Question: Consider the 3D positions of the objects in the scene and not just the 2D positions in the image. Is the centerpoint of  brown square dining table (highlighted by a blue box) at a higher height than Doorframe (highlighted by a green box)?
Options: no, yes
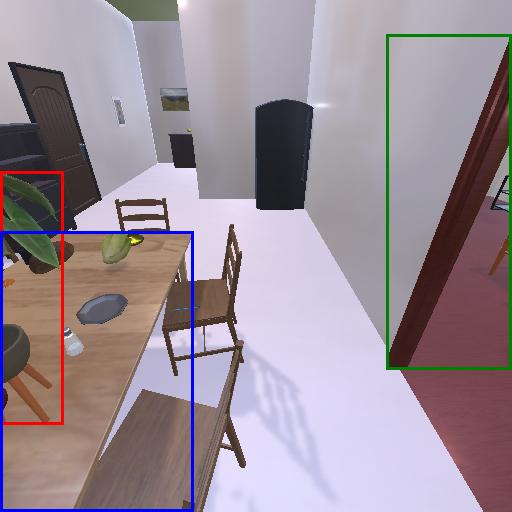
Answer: no